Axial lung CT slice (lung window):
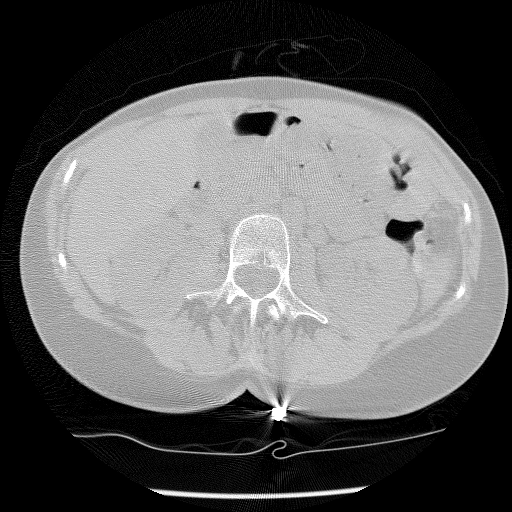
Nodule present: no